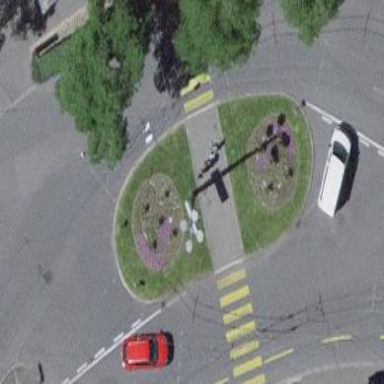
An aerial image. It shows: Traffic calming island.